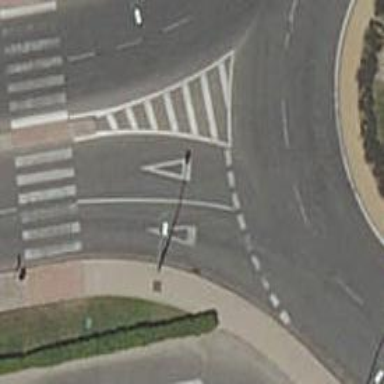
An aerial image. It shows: Road with "give way" sign.